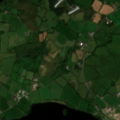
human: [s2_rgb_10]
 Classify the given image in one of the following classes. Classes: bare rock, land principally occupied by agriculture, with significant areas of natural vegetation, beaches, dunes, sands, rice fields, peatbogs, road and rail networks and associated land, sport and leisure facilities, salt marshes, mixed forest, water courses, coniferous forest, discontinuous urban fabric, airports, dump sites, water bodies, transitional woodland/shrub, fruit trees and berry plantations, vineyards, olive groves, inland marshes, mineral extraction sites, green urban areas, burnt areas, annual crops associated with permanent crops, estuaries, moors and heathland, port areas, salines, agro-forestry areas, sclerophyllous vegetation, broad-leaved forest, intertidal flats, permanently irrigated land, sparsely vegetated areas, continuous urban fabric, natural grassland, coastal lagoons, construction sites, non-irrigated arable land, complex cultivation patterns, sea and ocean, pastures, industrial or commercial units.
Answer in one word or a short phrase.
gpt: pastures, land principally occupied by agriculture, with significant areas of natural vegetation, water bodies